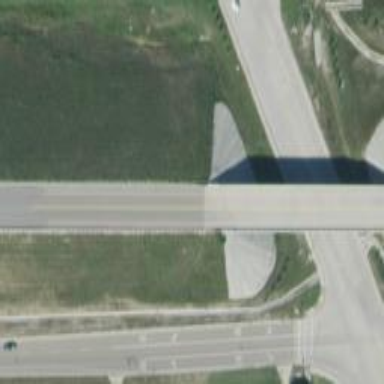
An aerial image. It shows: Expressway with asphalt surface classified as trunk highway.